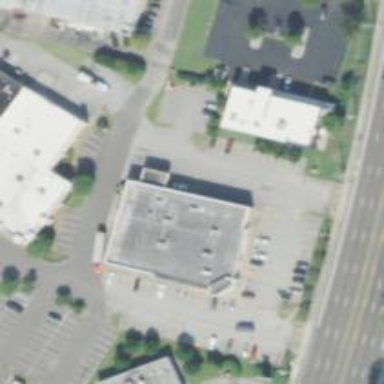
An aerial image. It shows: Building.